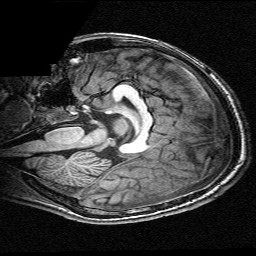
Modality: T1w
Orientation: sagittal
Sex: male
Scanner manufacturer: siemens
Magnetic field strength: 3 T
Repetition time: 2.3 s
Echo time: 0.00336 s